Question: So, I'm attempting to make a GUI on python using tkinter for the first time, but I'm having trouble with the 'Pack()' attribute.
My code for the GUI thus far is as follows:
'''
mainframe = tk.Tk()
mainframe.title("Hostname2IP")
mainframe.columnconfigure(1, weight=1)
mainframe.rowconfigure(1, weight=1)
SC= tk.scrolledtext.ScrolledText #shorten code a bit...
SC(master=mainframe, wrap=tk.WORD, width=5, height=15).grid(column=1, row=1, sticky=("NSEW"))
SC(master=mainframe, wrap=tk.WORD, width=5, height=15).grid(column=2, row=1, sticky=("NSEW"))
SC(master=mainframe, wrap=tk.WORD, width=5, height=15).grid(column=3, row=1, sticky=("NSEW"))
L1 = tk.Label(master=mainframe, text="Label1").grid(column=1, row=1, sticky="S")
L1 = tk.Label(master=mainframe, text="Label2").grid(column=2, row=1, sticky="S")
L1 = tk.Label(master=mainframe, text="Label3").grid(column=3, row=1, sticky="S")
tk.Button(master=mainframe, text="Open Targetslist", command=OpenTargetsButton).grid(column=1,row=3,sticky="W")
tk.Button(master=mainframe, text="Save Output", command=WriteOutButton).grid(column=2,row=3,sticky="E")
tk.Button(master=mainframe, text="Go", command=lambda: sequence(FilterList(file_path), GetIP_Mac(targethostlist), WriteOutput(Out_path))). grid(column=2, row=4, sticky="SE")
#bind key to a command
mainframe.bind('<Return>', lambda: sequence(FilterList(file_path),GetIP_Mac(targethostlist),WriteOutput(Out_path)))
mainframe.mainloop()
'''
Running this displays:

As you can see, the labels are overlapping... And everything is uneven and messy too.
My issue right now is that I cannot apply 'Pack()' to 'L1','L2','L3' or any alike.
Doing: 'L1.Pack(side="bottom")' tells me " Theres no attribute 'pack' ". When I tried removing the 'grid(...)' config there, gives me another error:
> _tkinter.TclError: cannot use geometry manager pack inside . which already has slaves managed by grid
So.. what am I doing wrong here?
As said in the answers below, and in the last error, I had to use one geometry manager. I used 'grid' alone on the (only) window container and so it worked out fine. Pretty simple now actually.
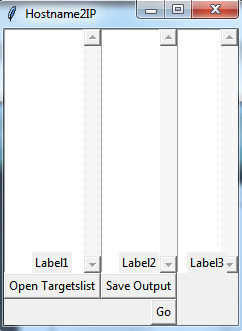
Answer: Two things. First, pack is lowercase. I don't know if that was a typo or if you had it in your code.
Now the main thing: Only one type of geometry manager per container.
If you pack something into a container, everything else that directly goes into that container must also be packed.
This is not to say that only one kind of geometry management can be used in your whole tkinter program, just per container.
Containers could be: TopLevel (a window), a Frame, a LabelFrame, a PanedWindow, or a NoteBook. In other words, any widget that you put other widgets into.
So if you start with your main Tk instance, a TopLevel, and you put widgets into it, whichever method you use ( grid/pack/place ) you have to use for all widgets DIRECTLY CONTAINED by that container.
However, if one of those widgets is itself a container, say a Frame, you can use a different method of geometry management to arrange widgets INSIDE that widget.